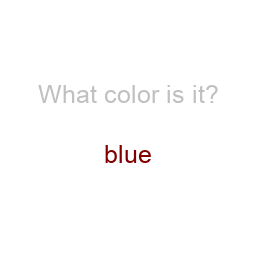
Color: maroon
Color name shown: blue
Background color: white
Question text color: silver